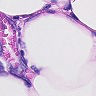
Metastatic tissue present: no